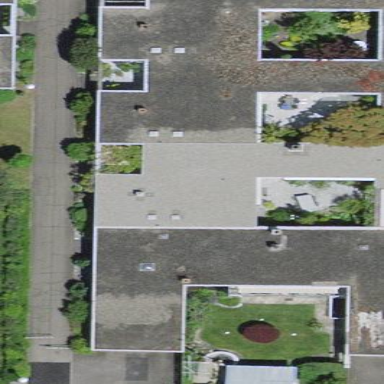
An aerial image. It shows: Building.